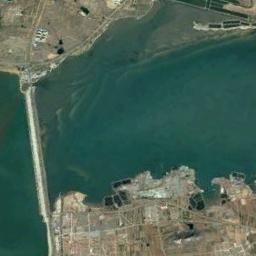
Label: bridge